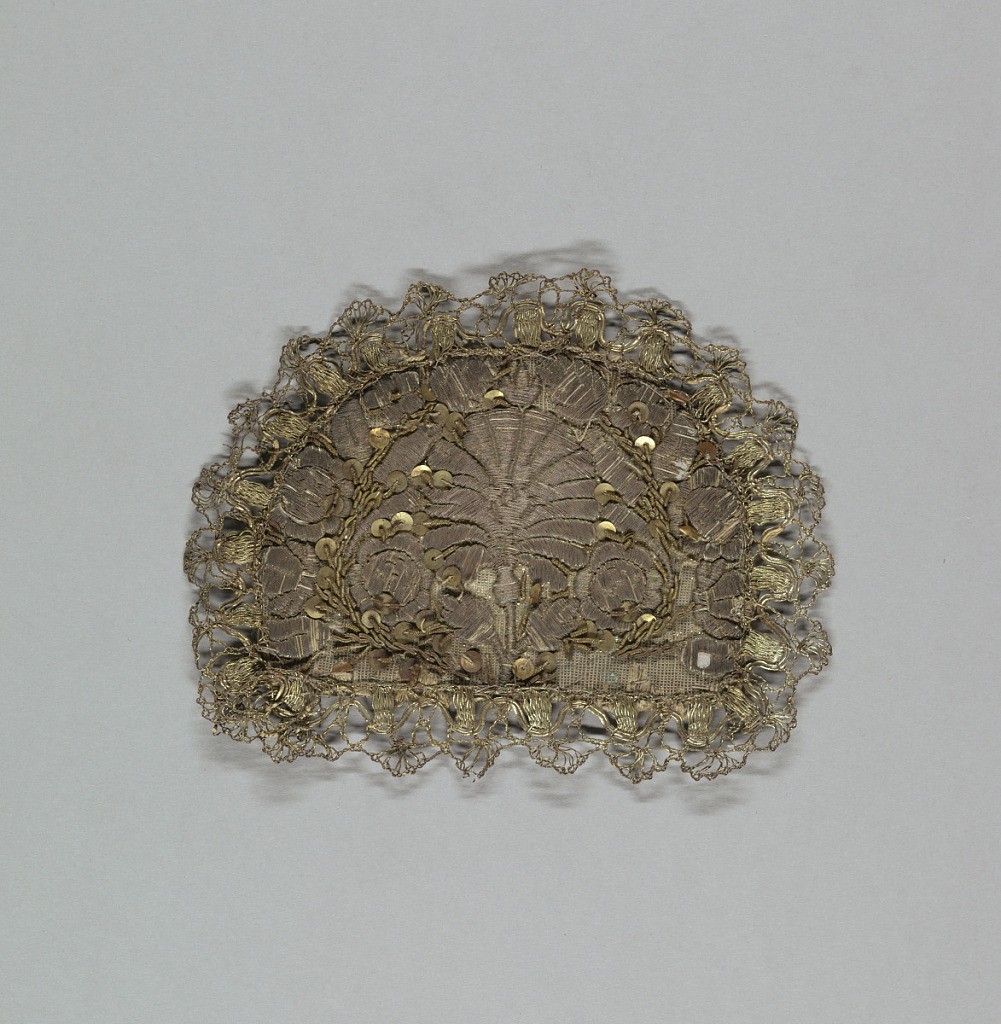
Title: Cap crown
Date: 19th century
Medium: silk, metal-wrapped silk Technique: embroidery on brocade
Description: Panel embroidered for use as the crown of a cap. Embroidered in a floral pattern of carnations and roses, edged with metal lace.